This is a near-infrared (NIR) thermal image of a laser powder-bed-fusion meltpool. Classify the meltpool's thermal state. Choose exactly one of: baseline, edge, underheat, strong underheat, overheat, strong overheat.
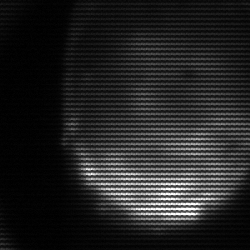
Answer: edge